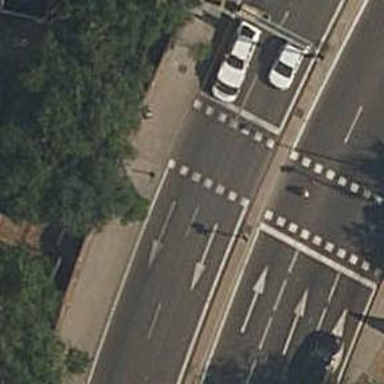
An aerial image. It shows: Traffic signals at road crossing.